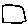
Label: square